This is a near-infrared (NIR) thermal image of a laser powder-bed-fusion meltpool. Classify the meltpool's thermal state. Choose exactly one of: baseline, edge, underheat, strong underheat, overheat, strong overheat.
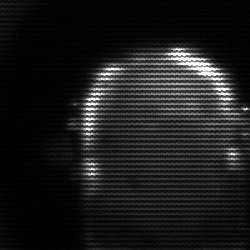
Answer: baseline